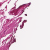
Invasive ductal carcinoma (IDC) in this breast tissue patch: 0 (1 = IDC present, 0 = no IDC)